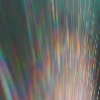
Label: sunburn